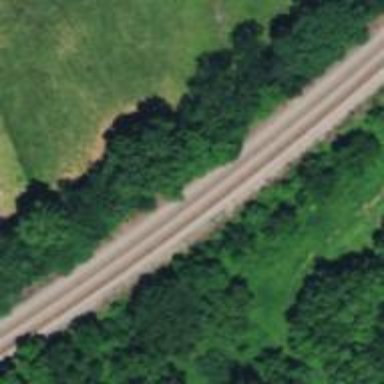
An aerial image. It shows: Railway track.